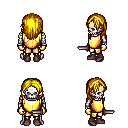
a pixel art fantasy rpg character, male body template, skeleton, gold chest armor, gold greaves, blonde long hairstyle, gold gloves, maroon shoes, dagger, four views (front, back, left, right), 2x2 character sprite sheet, small pixel art, hard edges, no anti-aliasing